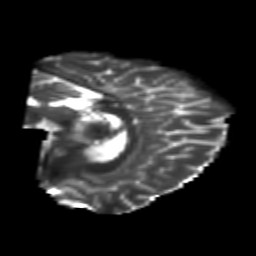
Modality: T2w
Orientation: sagittal
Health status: healthy
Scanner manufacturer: philips
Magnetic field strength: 3 T
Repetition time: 6.964 s
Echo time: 0.092 s